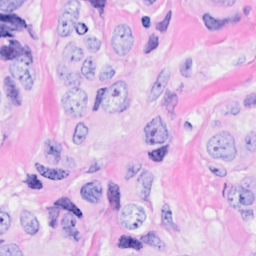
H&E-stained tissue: Breast